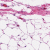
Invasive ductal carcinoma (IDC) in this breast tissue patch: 0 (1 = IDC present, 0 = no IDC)